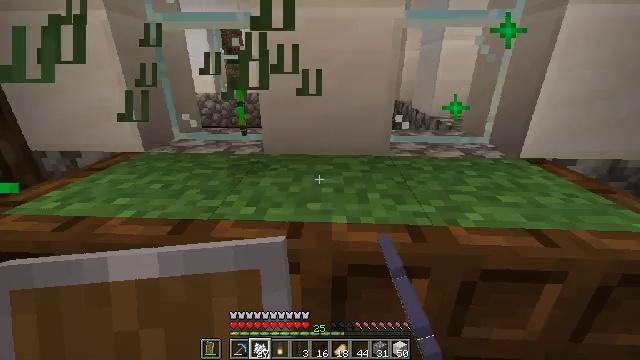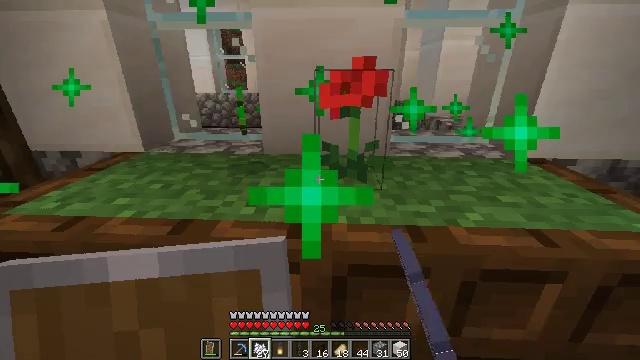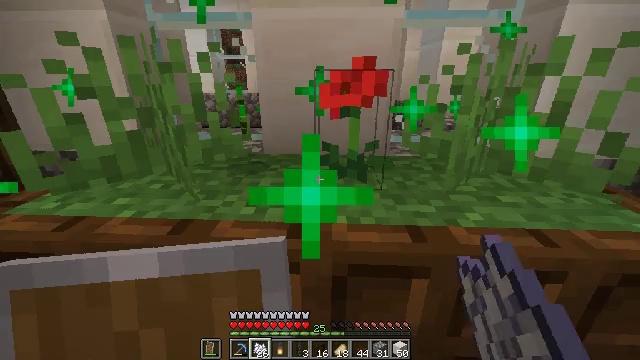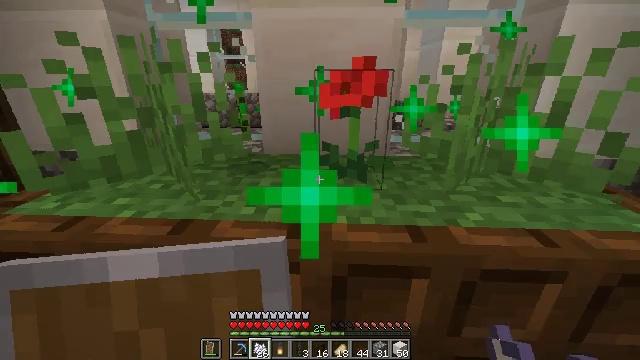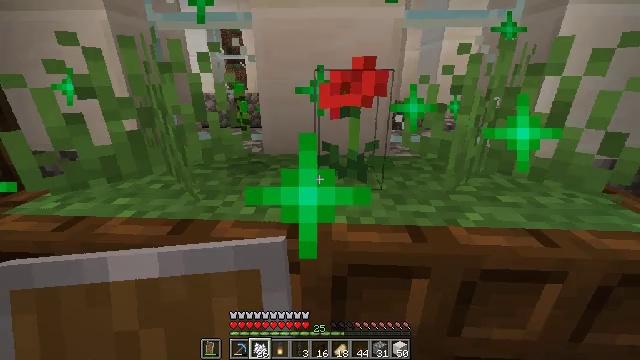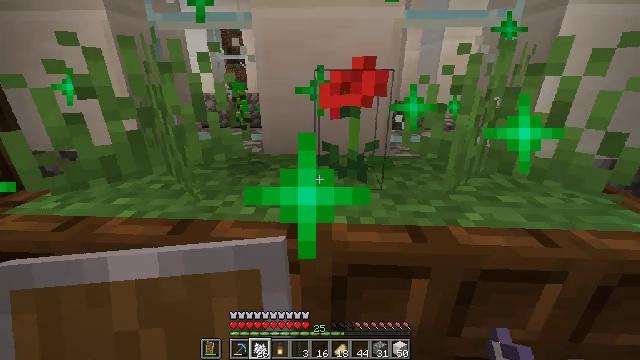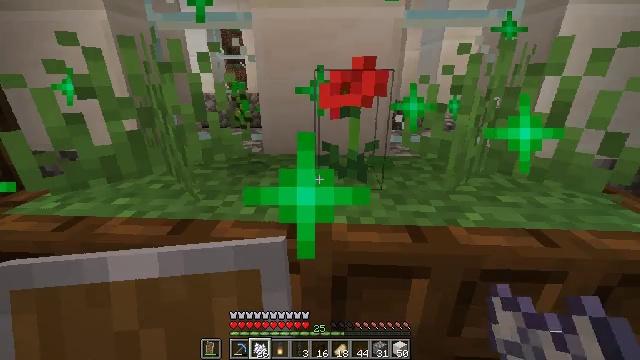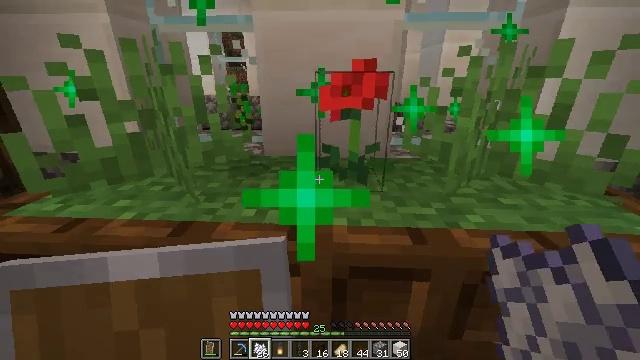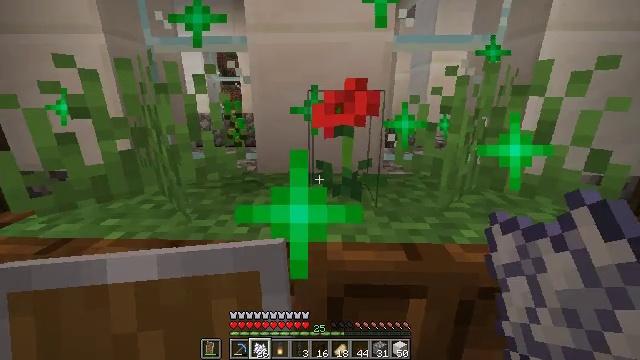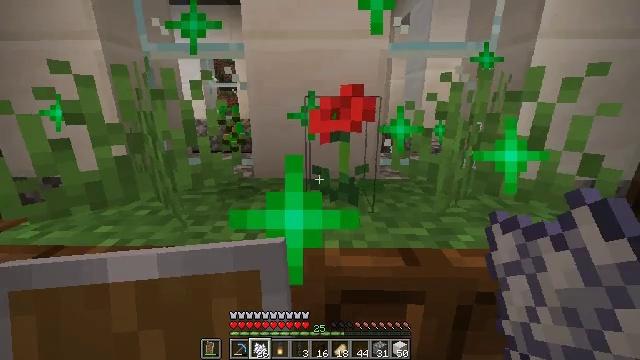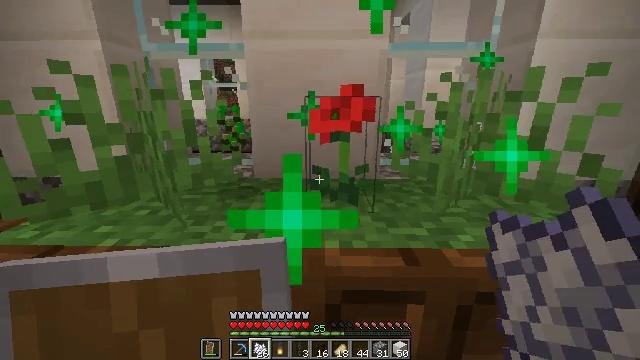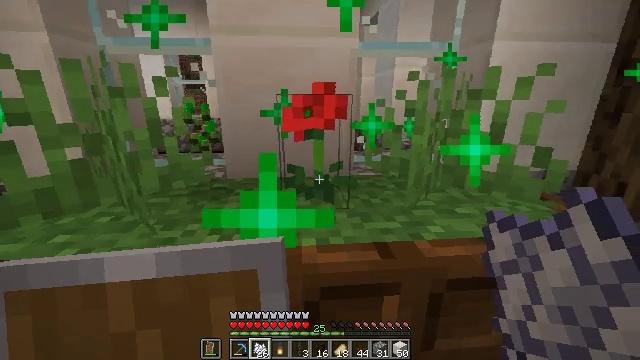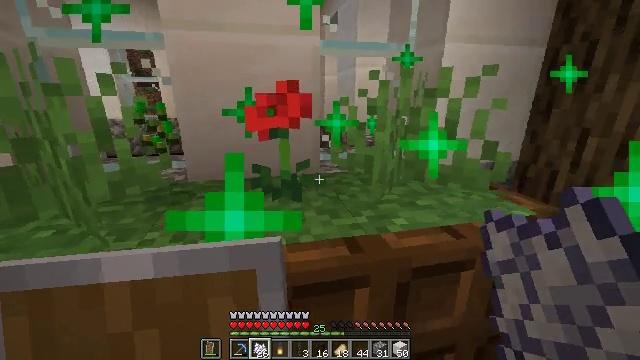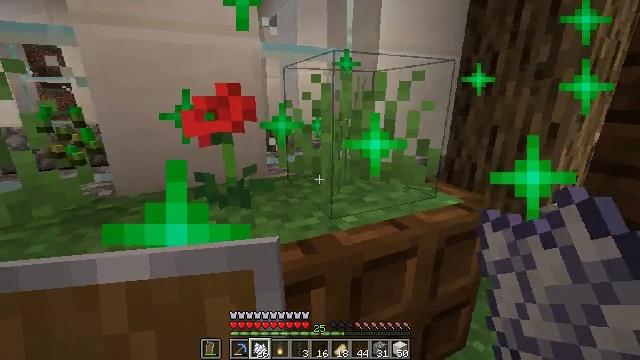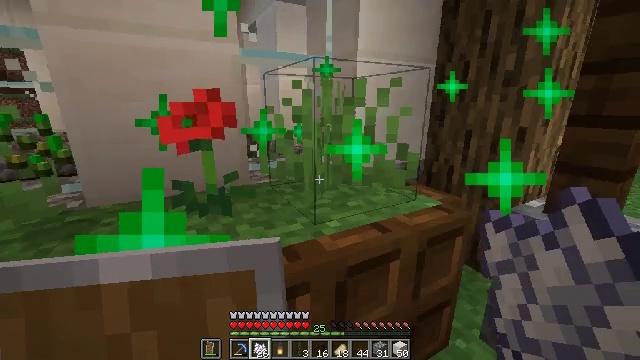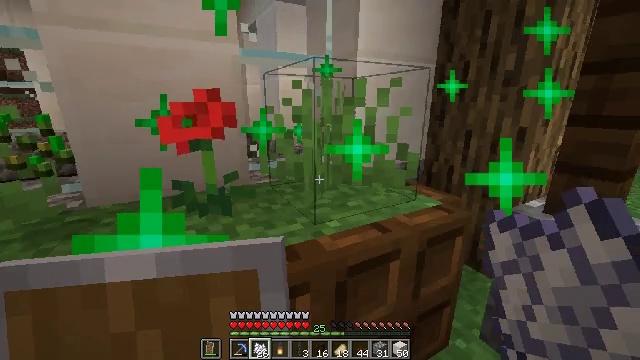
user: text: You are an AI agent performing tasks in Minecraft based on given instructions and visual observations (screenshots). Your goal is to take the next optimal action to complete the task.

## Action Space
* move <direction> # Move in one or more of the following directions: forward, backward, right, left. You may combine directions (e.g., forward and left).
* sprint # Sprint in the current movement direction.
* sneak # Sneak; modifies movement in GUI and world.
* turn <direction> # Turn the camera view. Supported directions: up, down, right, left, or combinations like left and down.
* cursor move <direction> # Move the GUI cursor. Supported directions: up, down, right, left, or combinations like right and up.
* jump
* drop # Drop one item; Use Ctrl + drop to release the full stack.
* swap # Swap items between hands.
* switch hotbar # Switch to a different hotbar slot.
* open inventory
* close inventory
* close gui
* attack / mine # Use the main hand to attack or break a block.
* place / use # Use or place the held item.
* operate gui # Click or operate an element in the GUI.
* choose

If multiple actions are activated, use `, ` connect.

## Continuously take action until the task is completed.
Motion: motion action
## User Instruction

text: Gather dandelions in the field.
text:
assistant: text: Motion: no_op
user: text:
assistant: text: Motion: no_op
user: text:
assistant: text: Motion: no_op
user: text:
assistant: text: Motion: no_op
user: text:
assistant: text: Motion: no_op
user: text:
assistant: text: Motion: no_op
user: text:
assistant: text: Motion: no_op
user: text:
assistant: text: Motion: turn right and up
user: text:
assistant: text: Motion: turn up
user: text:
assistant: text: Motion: no_op
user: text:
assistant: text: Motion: turn right
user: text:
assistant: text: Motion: turn right
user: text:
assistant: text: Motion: turn right
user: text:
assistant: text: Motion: turn right and up
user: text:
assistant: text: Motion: no_op
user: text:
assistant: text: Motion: no_op
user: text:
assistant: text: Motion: turn left
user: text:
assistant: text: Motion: move back, turn left and up
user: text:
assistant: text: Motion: move back, turn left and up
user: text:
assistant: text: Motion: move back, turn left and up
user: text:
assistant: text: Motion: move back, turn left
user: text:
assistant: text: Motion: move back, turn left
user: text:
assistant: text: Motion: move back, turn left
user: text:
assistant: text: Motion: move back, turn left
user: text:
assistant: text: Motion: move back
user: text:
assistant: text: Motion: move back
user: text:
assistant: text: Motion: move back
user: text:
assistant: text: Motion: move back
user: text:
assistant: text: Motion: move back, turn right
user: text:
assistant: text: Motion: move back and move left